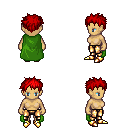
a pixel art fantasy rpg character, female body template, human, tanned skin, green cape, gold greaves, red bedhead hairstyle, gold boots, four views (front, back, left, right), 2x2 character sprite sheet, small pixel art, hard edges, no anti-aliasing